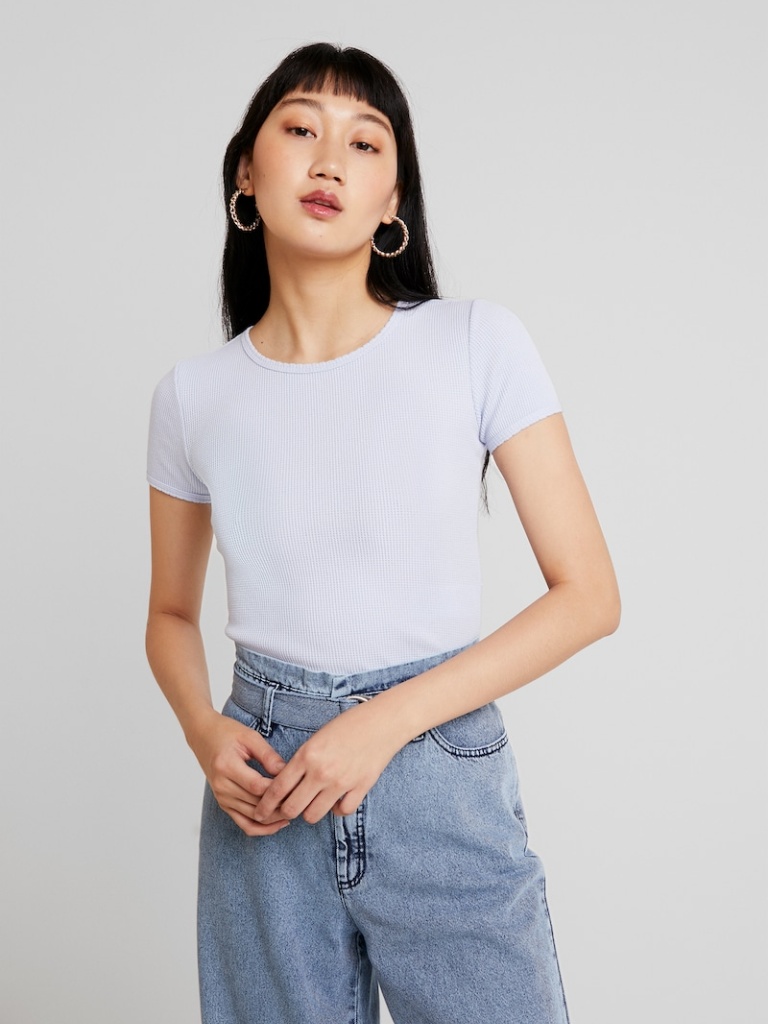
cotton tight short sleeve hip length Fully Tucked in crew t-shirt